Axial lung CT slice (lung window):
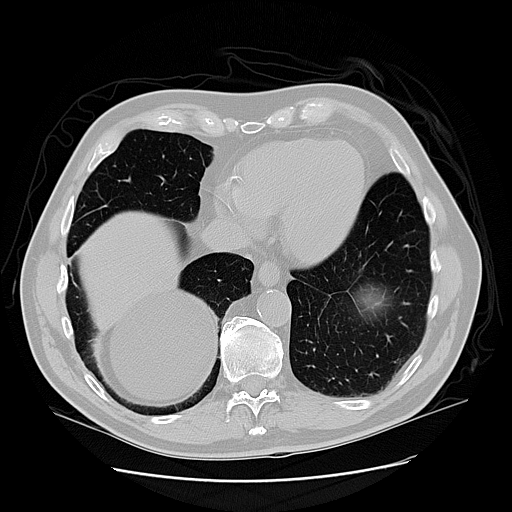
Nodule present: no